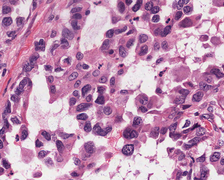
Tumor epithelial tissue: yes
Tumor-associated stroma tissue: yes
Normal tissue: no